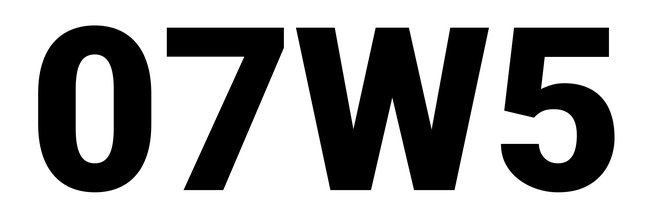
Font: Roboto_Black